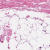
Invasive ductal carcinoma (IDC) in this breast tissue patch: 0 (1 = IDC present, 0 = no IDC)